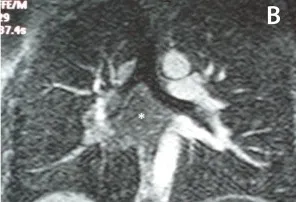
B: Coronal gradient-echo T2 image. The mass
extends upward to the subcarinal region. The lesion exhibits a
heterogeneous hypointensity (white asterisk), consistent with the
presence of fibrous component.
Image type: radiology (mri)